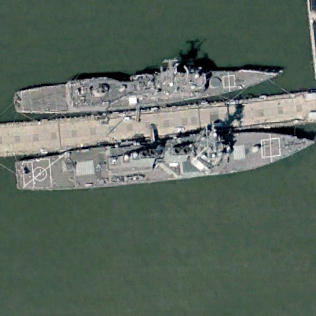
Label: destroyer